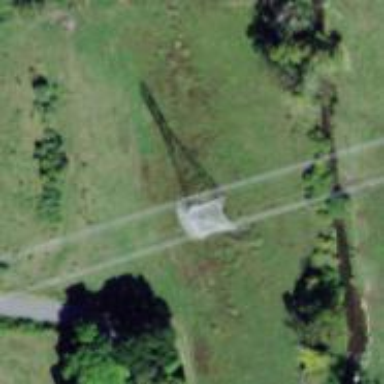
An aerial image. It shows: Lattice structure tower used for power transmission.